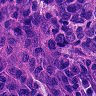
Metastatic tissue present: yes